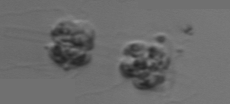
Label: Leptocylindrus_mediterraneus